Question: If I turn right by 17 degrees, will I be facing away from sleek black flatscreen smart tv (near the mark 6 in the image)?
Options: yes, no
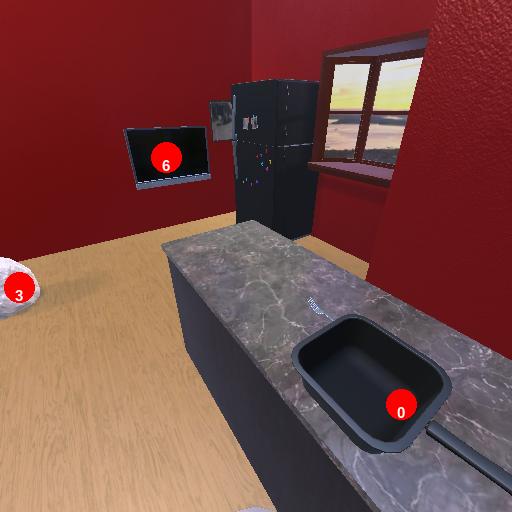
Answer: yes